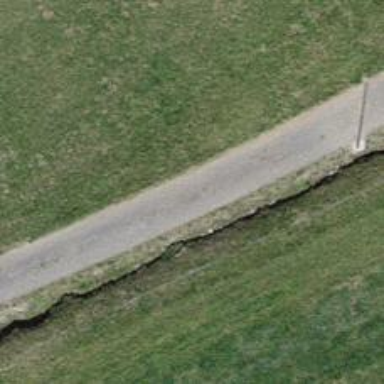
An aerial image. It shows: Steep grade3 track.